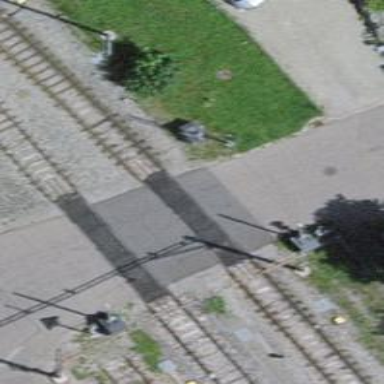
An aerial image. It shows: Level railway crossing with flashing lights. The barrier at the crossing is of the double half type.